Brain MRI, t1w sequence, axial 2D slice.
Patient: age 42, sex F, weight 95 kg, height 1.95 m
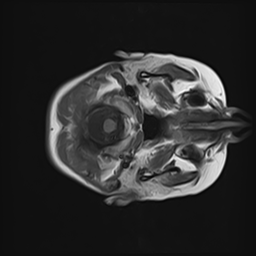